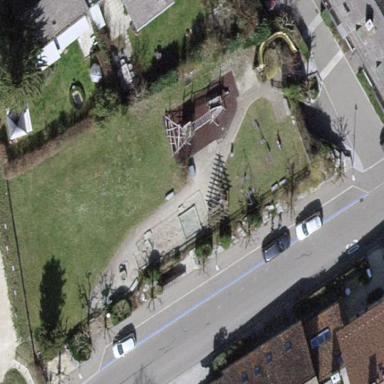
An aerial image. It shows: Playground area for leisure land.